Question: '''
DirectoryEntry deEntry = new DirectoryEntry("LDAP://test.com");
DirectorySearcher dsSearcher = new DirectorySearcher(deEntry);
dsSearcher.Filter = "(&(objectclass=user)(objectcategory=person))";
'''
When I apply that filter, the user doesn't show up. But I've checked his attributes and those properties have those values.
But when I add his last name in the filter, he show up.
'''
dsSearcher.Filter = "(&(objectclass=user)(objectcategory=person)(sn=harper))";
'''
Here is a picture with the deubg info that shows that his attributes are set correctly.

I have no idea what's going on. Any ideas?
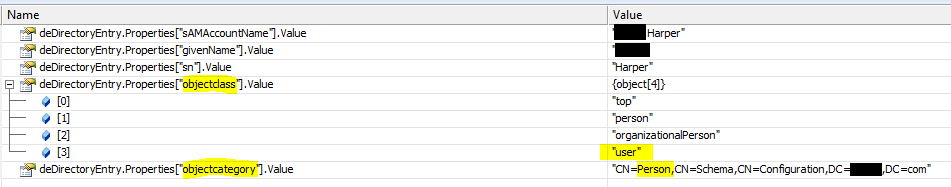
Answer: If you're on .NET 3.5 and up, you should check out the 'System.DirectoryServices.AccountManagement' (S.DS.AM) namespace. Read all about it here:
- <URL>
Basically, you can define a domain context and easily find users and/or groups in AD:
'''
// set up domain context
using (PrincipalContext ctx = new PrincipalContext(ContextType.Domain))
{
// find a user
UserPrincipal user = UserPrincipal.FindByIdentity(ctx, "harper");
if(user != null)
{
// do something here....
}
}
'''
The new S.DS.AM makes it really easy to play around with users and groups in AD!